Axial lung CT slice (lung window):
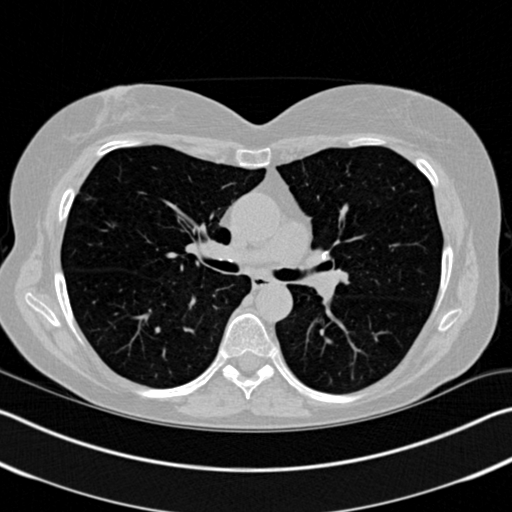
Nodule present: no